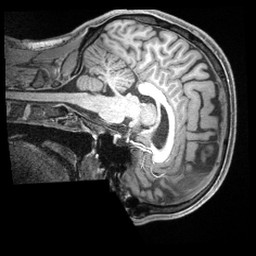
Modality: T1w
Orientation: sagittal
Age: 29
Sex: male
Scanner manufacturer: siemens
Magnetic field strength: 3 T
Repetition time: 2.4 s
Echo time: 0.00226 s